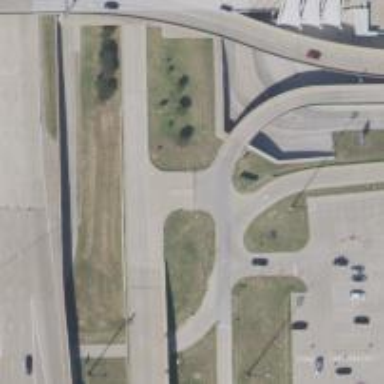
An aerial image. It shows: Secondary link road.